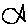
Label: fish